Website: home-depot
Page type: delivery-shipping
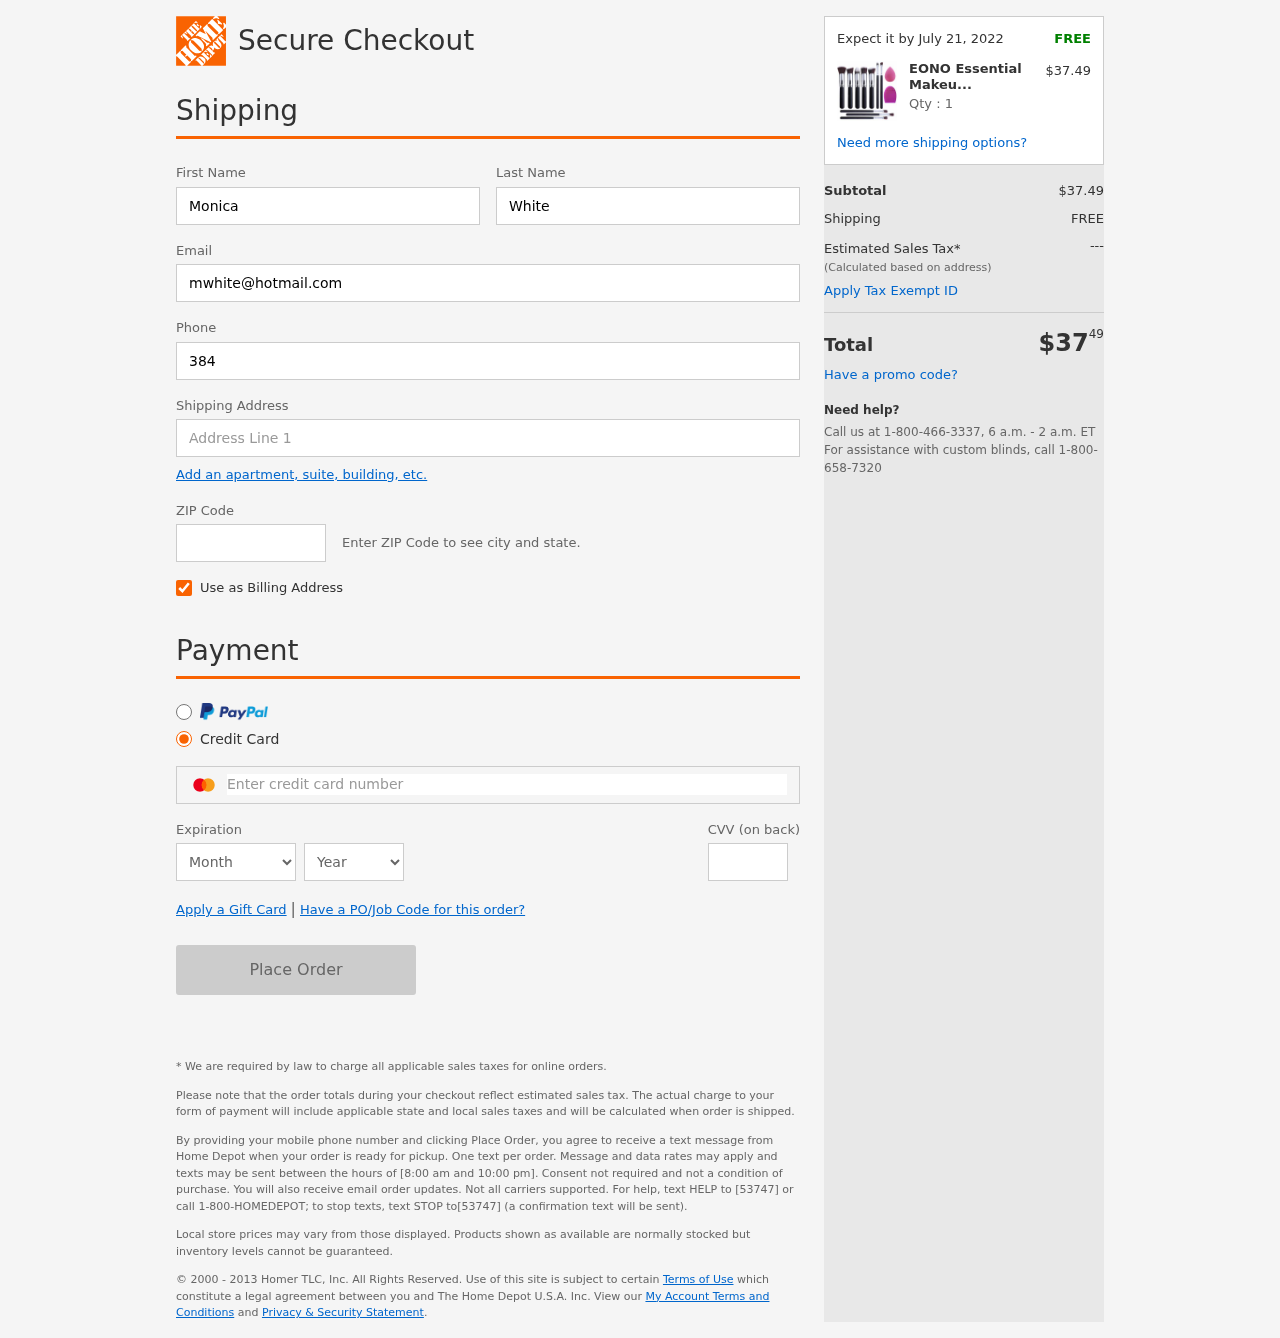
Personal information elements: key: PII_CARD_CVV
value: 560
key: PII_CARD_EXPIRY_MONTH
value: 03
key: PII_CARD_EXPIRY_YEAR
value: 29
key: PII_CARD_NUMBER
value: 2273 3361 8236 6132
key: PII_EMAIL
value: mwhite@hotmail.com
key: PII_FIRSTNAME
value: Monica
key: PII_LASTNAME
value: White
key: PII_PHONE
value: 3849790006
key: PII_POSTCODE
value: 60361
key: PII_STREET
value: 028 Yang Branch
Product elements: key: PRODUCT1_NAME
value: EONO Essential Makeup Brush Set Premium Synthetic Kabuki Foundation Face Powder Blush Eye Shadow Bru
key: PRODUCT1_PRICE
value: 37.49
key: PRODUCT1_QUANTITY
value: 1
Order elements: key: ORDER_DELIVERY_DATE
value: Expect it by July 21, 2022
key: ORDER_SUBTOTAL
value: $37.49
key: ORDER_SHIPPING_COST
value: FREE
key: ORDER_TOTAL
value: $3749